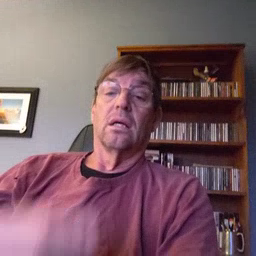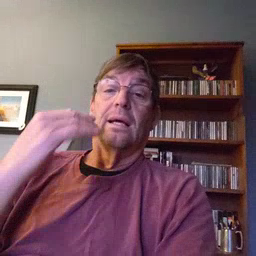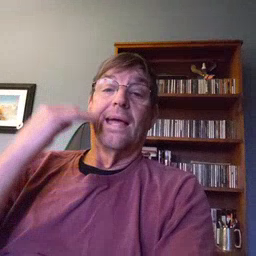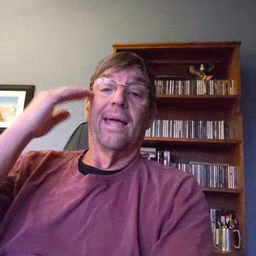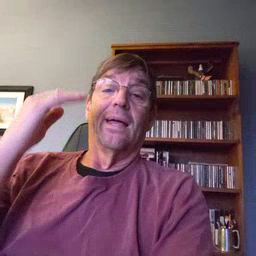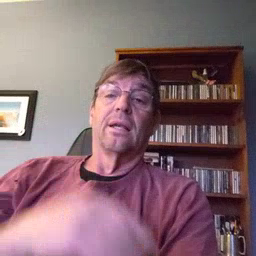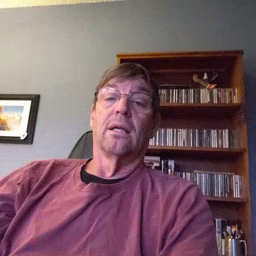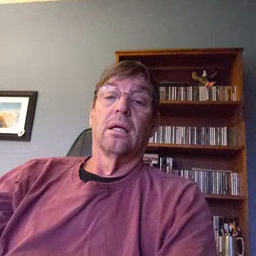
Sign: head